Field crop: tomato
Growth stage: 1
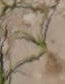
Species: cyperus